Interaction volume radius: 5 \u00c5
Interaction volume height: 15 \u00c5
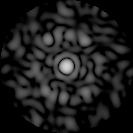
Disorder parameter: 0.8365